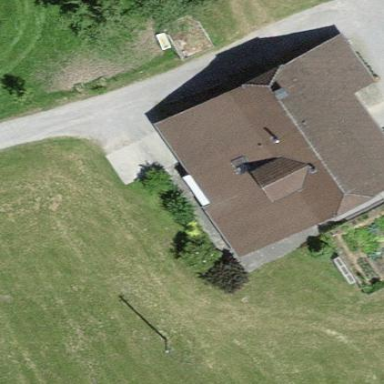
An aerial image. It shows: Farm building.